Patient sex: M
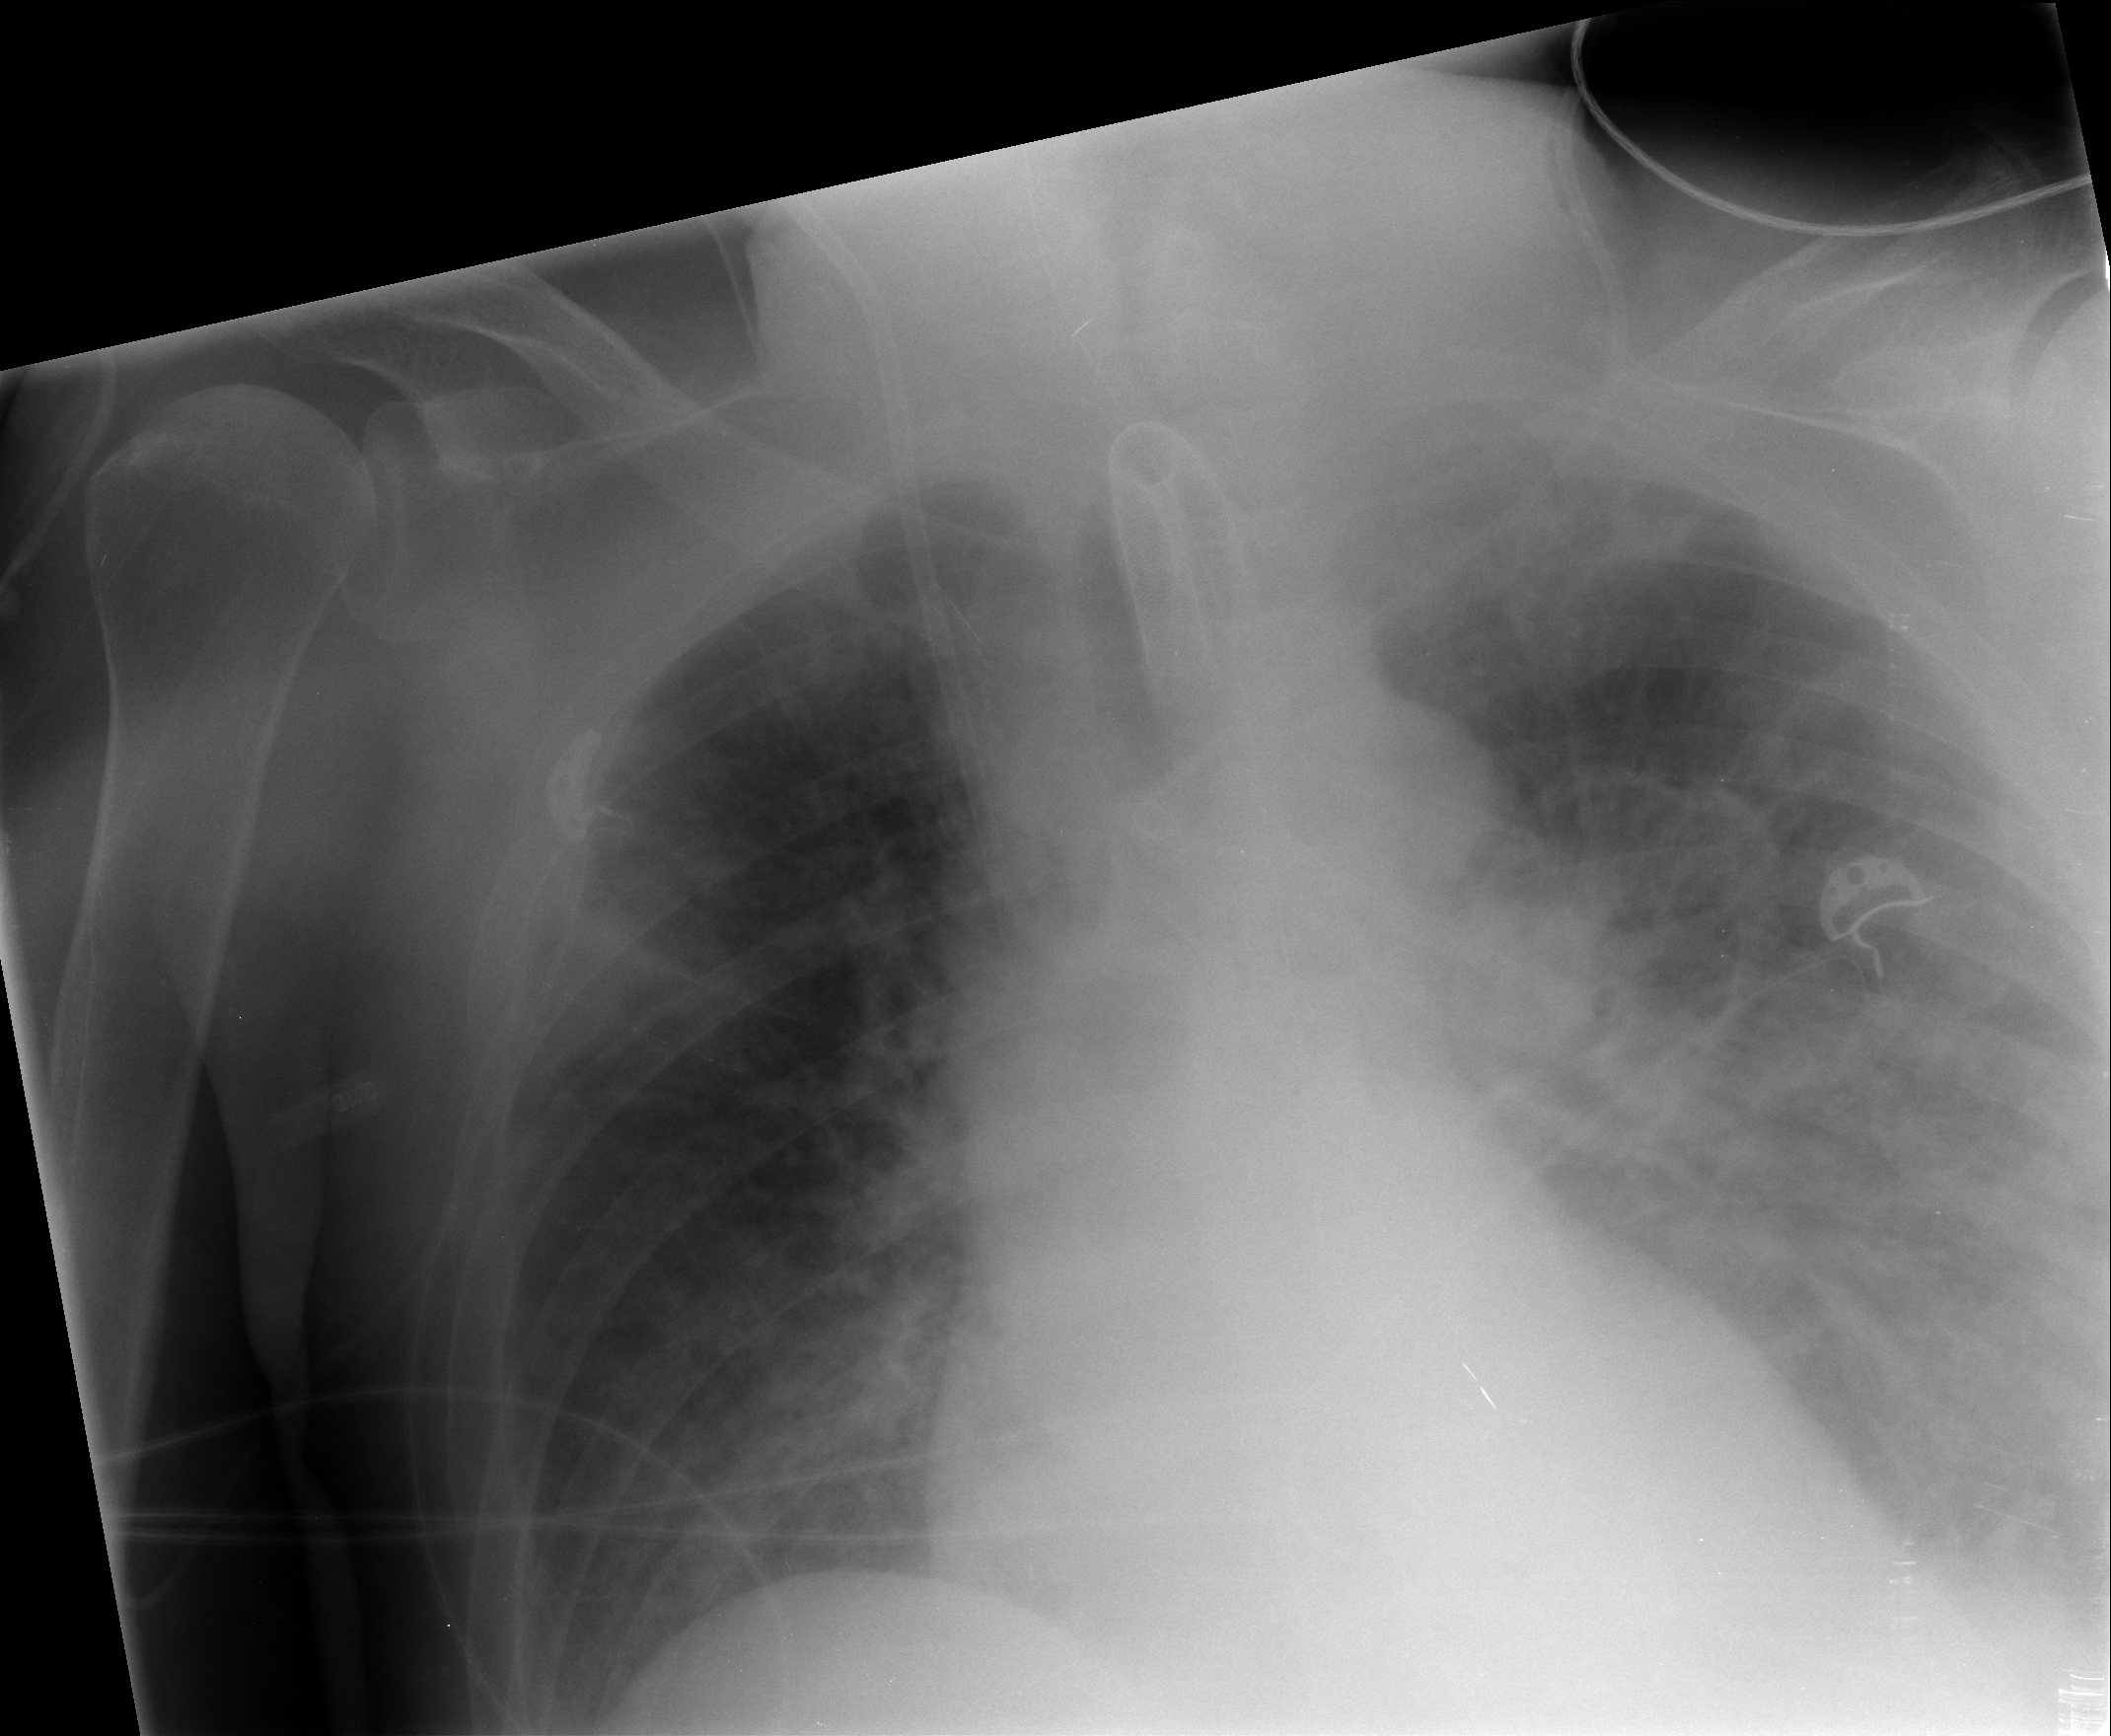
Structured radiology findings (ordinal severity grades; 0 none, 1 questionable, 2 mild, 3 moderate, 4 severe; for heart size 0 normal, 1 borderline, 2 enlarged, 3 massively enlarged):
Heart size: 0
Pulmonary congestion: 2
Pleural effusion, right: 1
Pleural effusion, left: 2
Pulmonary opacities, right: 2
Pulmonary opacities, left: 4
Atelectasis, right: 2
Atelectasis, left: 2